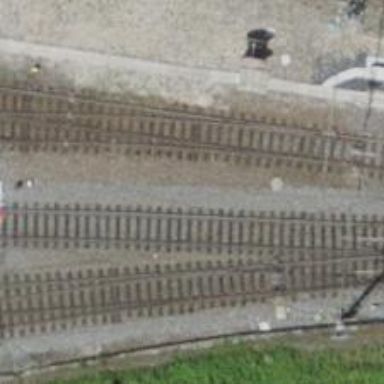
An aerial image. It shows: Railway yard with one track. The railway is electrified with contact line at dual voltages of 3000 and 15000.